Question: I'm rotating the bones of a skeleton inside a mesh for a low poly 3D figure. On the vertex shader its applied like this.
glsl:
'''
vec4 vert1 = (bone_matrix[index1]*vertex_in)*weight;
vec4 vert2 = (bone_matrix[index2]*vertex_in)*(1-weight);
gl_Position = vert1+vert2;
'''
'bone_matrix[index1]' is the matrix of one bone and 'bone_matrix[index2]' is the matrix of the other. 'weight' designates 'vertex_in''s membership to these bones. The problem is the closer the weight is to .5, the more the diameter of the elbow shrinks when a rotation is applied. I've tested it with around a 10,000 vertex cylinder shape (with a gradient of weights). The result looked like bending a garden hose.
I got my weighting method from these sources. Its actually the only way I could find:
<URL>
<URL>
<URL>

The left is how the shape starts, the middle is how the above equation rotates it, and the right is my goal. The mid points are weighted '0.5'. It only gets worse the more bent it is, at 180 degrees it has zero diameter.
- - - -
So considering the options, or other options that I may not have considered,
I've gotten SLERP to work using quaternions but I opted not to use it as GLSL does not natively support it. I couldn't get the geometric SLERP to work as described by Tom. I got NLERP working for the first 90 degrees, so I added an extra "bone" between each joint. So to bend the forearm 40 degrees I bend the elbow and the forearm by 20 degrees each. This eliminates the pinching effect at the expense of doubling the quantity of bones which is not an ideal solution.
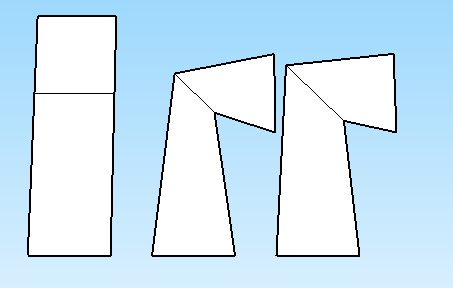
Answer: ## The problem
The cause of what your seeing is illustrated by the drawing in <URL>. However, to understand what's going on consider what's happening when you execute the code:
If the first point 'vert1' has coordinates '(p, 0)' the coordinates of 'vert2' will be '(p cos(a), p sin(a))' where 'a' is the angle between the two bones (this is always possible given an appropriate coordinate transform). Adding these together using the appropriate weights 'w' and '1-w' we get the following coordinates:
'''
x = w p + (1-w) p cos(a)
y = (1-w) p sin(a)
'''
The length of this vector is:
'''
length^2 = x^2 + y^2
= (w p + (1-w) p cos(a))^2 + (1-w)^2 p^2 sin(a)^2
= p^2 [w^2 + 2 w (1-w) cos(a) + (1-w)^2 cos(a)^2 + (1-w)^2 sin(a)^2]
= p^2 [w^2 + (1-w)^2 + 2 w (1-w) cos(a)]
'''
As an example, when 'w = 1/2' this simplifies to:
'''
length^2 = p^2 (1/2 + 1/2 cos(a)) = p^2 cos(a/2)^2
'''
And 'length = p |cos(a/2)|' whereas the length of the original vectors is 'p' (see <URL>. The length of the new vector becomes smaller, this is the shrinking effect that you perceived. The reason for this is that we are actually interpolating the two vertices along a straight line. If we want the keep the same length 'p' we actually need to interpolate along a circle around the center of the rotation. One possible approach is to renormalize the resulting vector, preserving the width at the joint.
This means we need to divide the resulting vertex coordinates by '|cos(a/2)|' (or the more general result for arbitrary weights). This has as a side effect of course, a divide by zero whenever the angle is exactly 180deg (for the same reason the width at the joint is zero with your technique).
I'm no skeletal animation expert, but it seems to me the original solution as you described it, is an approximation to work with small bone angles (where the shrinking effect is minimal).
## Alternative approaches
A different approach is to interpolate your rotations instead of your vertices. See for example the <URL>.
The slerp technique is similar to the technique I described above in the sense that it also preserves the width at the joint, however it interpolates directly along a circular path around the joint. The general formula is:
'''
gl_Position = [sin((1-w)a)*vert1 + sin(wa)*vert2]/sin(a)
'''
Given the points from above 'vert1 = (p, 0)' and 'vert2 = (p cos(a), p sin(a))' applying the SLERP formula yields 'result = (x, y)' with:
'''
x = p [sin((1-w)a) + sin(wa) cos(a)]/sin(a)
y = p sin(wa) sin(a)/sin(a) = p sin(wa)
'''
Calculating the cosine 'cos th' of the angle between 'vert1' and 'result' yields:
'''
cos(th) = vert1*result/(|vert1| |result|) = vert1*result/p^2
= p^2 [sin(wa) + sin((1-w)a) cos(a)]/sin(a)/p^2
= [sin(a) cos((1-w)a) - cos(a) sin((1-w)a) + sin((1-w)a) cos(a)]/sin(a)
= cos((1-w)a)
'''
The angle between 'vert2' and 'result' is:
'''
cos(ph) = vert2*result/p^2
= [sin(wa) cos(a) + sin((1-w)a) cos(a)^2 + sin((1-w)a) sin(a)^2]/sin(a)
= [sin(wa) cos(a) + sin((1-w)a) cos(a)]/sin(a)
= [sin(wa) cos(a) + sin(a) cos(wa) - cos(a) sin(wa)]/sin(a)
= cos(wa)
'''
This means that 'th/ph = (1-w)/w' which expresses the fact that SLERP interpolates with constant radial velocity. When working with 3D rotation matrices we can express the rotation transforming 'vert1' into 'vert2' as 'M = inverse(A)*B = transpose(A)*B' so that we can express the rotation angle 'a' as:
'''
cos(a) = (tr(M) - 1)/2 = (tr(transpose(A)*B) - 1)/2
= (A[0][0]*B[0][0] + A[0][1]*B[1][0] + A[0][2]*B[2][0] +
A[1][0]*B[0][1] + A[1][1]*B[1][1] + A[1][2]*B[2][1] +
A[2][0]*B[0][2] + A[2][1]*B[1][2] + A[2][2]*B[2][2] - 1)/2
'''
When working with quaternions a good approximation to the SLERP is to linearly interpolate the quaternions directly after which you renormalize the result. This gives an interpolation curve identical to the one in SLERP, however interpolation does not occur at constant radial velocity.
If you really want to avoid these problems altogether you can always split your meshes at the joint and rotate these separately.